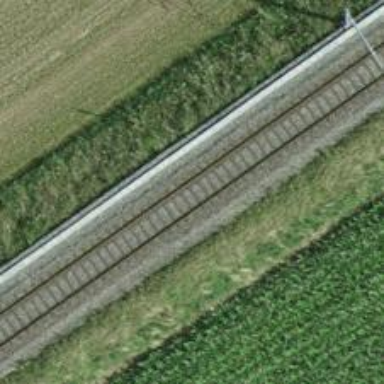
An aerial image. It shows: Single railway track with electrified contact line.